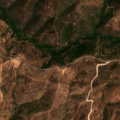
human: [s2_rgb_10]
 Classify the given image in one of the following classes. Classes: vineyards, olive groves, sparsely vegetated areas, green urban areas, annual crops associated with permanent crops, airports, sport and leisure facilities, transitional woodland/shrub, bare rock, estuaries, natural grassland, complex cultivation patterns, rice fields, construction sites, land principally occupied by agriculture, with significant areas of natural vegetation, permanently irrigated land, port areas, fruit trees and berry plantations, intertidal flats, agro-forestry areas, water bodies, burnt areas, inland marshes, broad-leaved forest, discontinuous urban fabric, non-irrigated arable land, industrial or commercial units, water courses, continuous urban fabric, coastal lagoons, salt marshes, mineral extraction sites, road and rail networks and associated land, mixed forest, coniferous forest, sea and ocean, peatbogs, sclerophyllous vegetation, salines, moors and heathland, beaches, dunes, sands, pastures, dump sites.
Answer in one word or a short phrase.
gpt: broad-leaved forest, transitional woodland/shrub